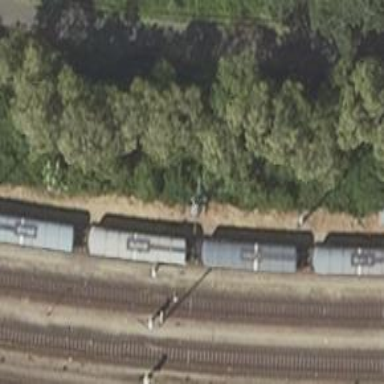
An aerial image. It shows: Isolated track section for railway.